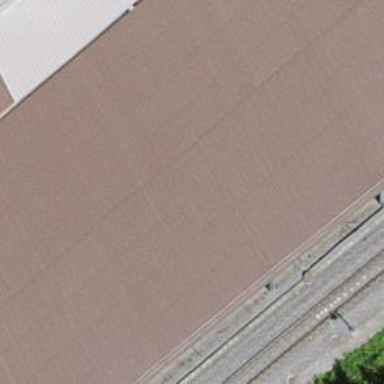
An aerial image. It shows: Railway yard with single rail track. The electrified track has contact line for power supply.